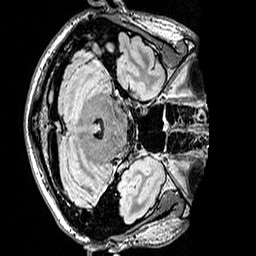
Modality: FLAIR
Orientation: axial
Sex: male
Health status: ill
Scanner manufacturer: siemens
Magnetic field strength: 3 T
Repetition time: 5 s
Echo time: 0.388 s